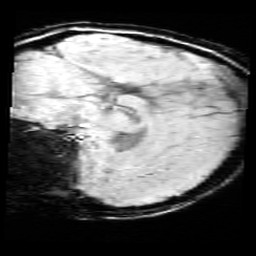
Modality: SWI
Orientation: sagittal
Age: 9
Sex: female
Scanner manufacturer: siemens
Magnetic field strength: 3 T
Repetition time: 0.027 s
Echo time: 0.02 s